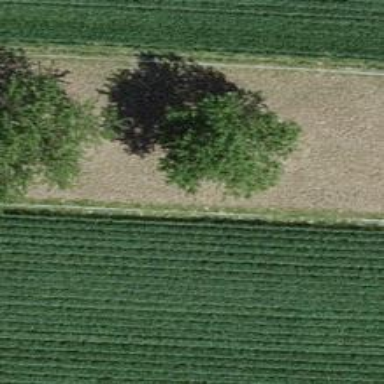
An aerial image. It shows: Agricultural area with broadleaved deciduous trees.